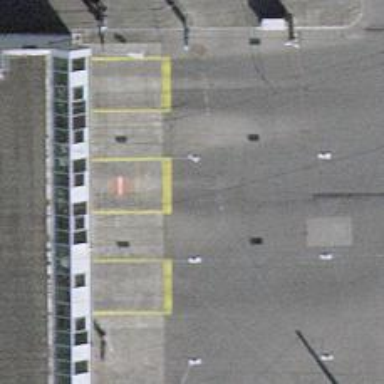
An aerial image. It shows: Trolleybus driveway with asphalt surface having trolley wire for power supply.